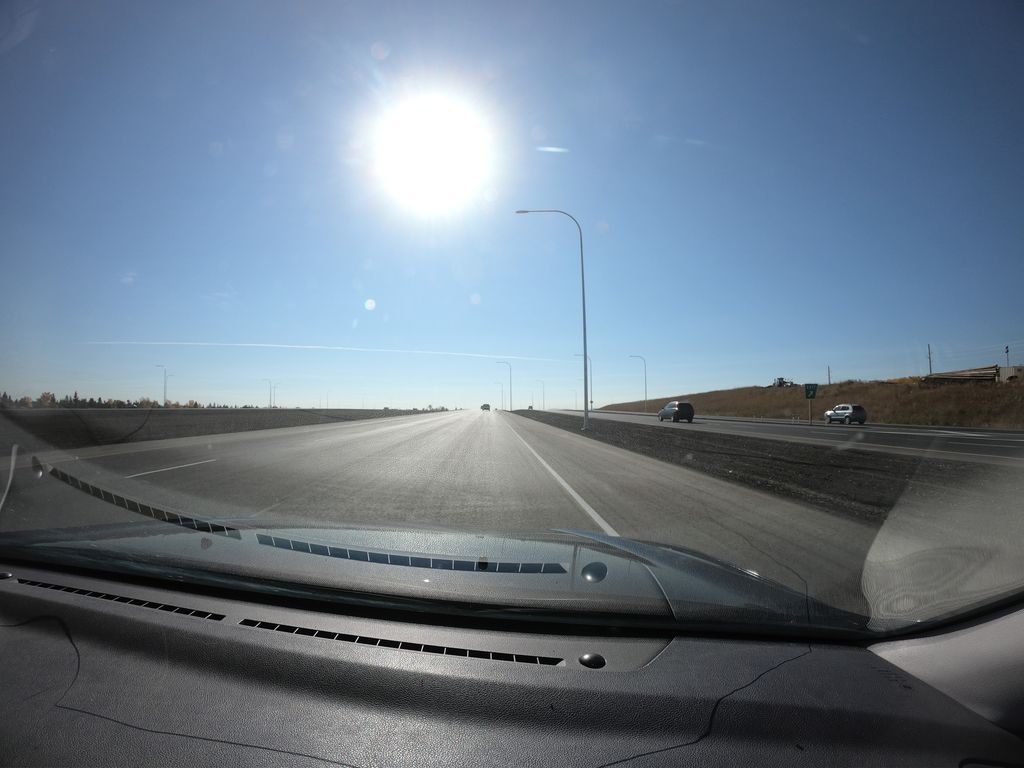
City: calgary